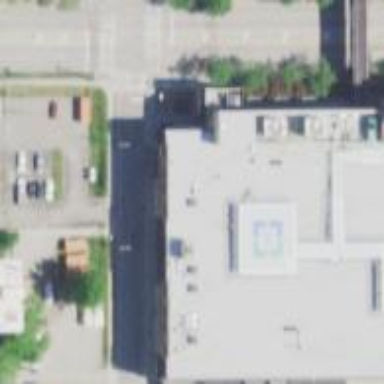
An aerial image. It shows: Hospital building.